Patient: sex M, age 72
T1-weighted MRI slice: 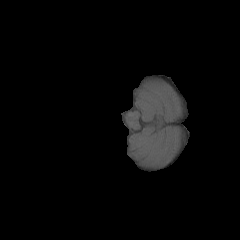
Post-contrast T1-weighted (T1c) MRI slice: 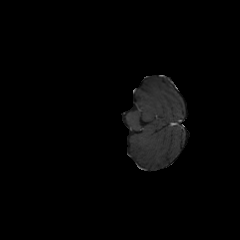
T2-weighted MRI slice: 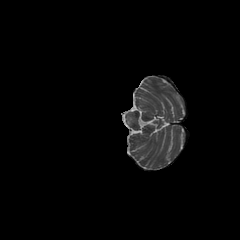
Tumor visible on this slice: no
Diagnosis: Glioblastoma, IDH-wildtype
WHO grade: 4